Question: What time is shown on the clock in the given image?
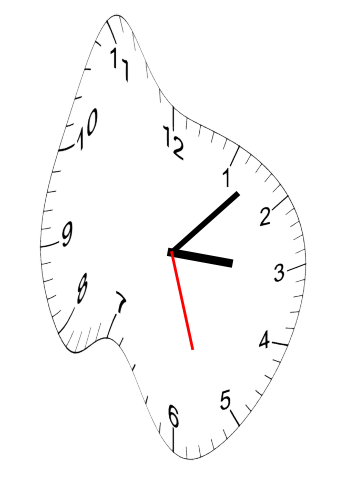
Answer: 03:07:27